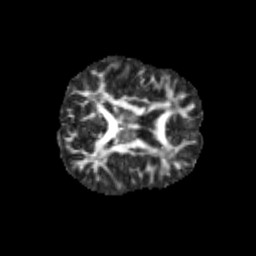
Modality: FA
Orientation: axial
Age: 9
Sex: female
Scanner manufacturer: siemens
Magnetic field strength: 3 T
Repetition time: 3.8 s
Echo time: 0.07 s